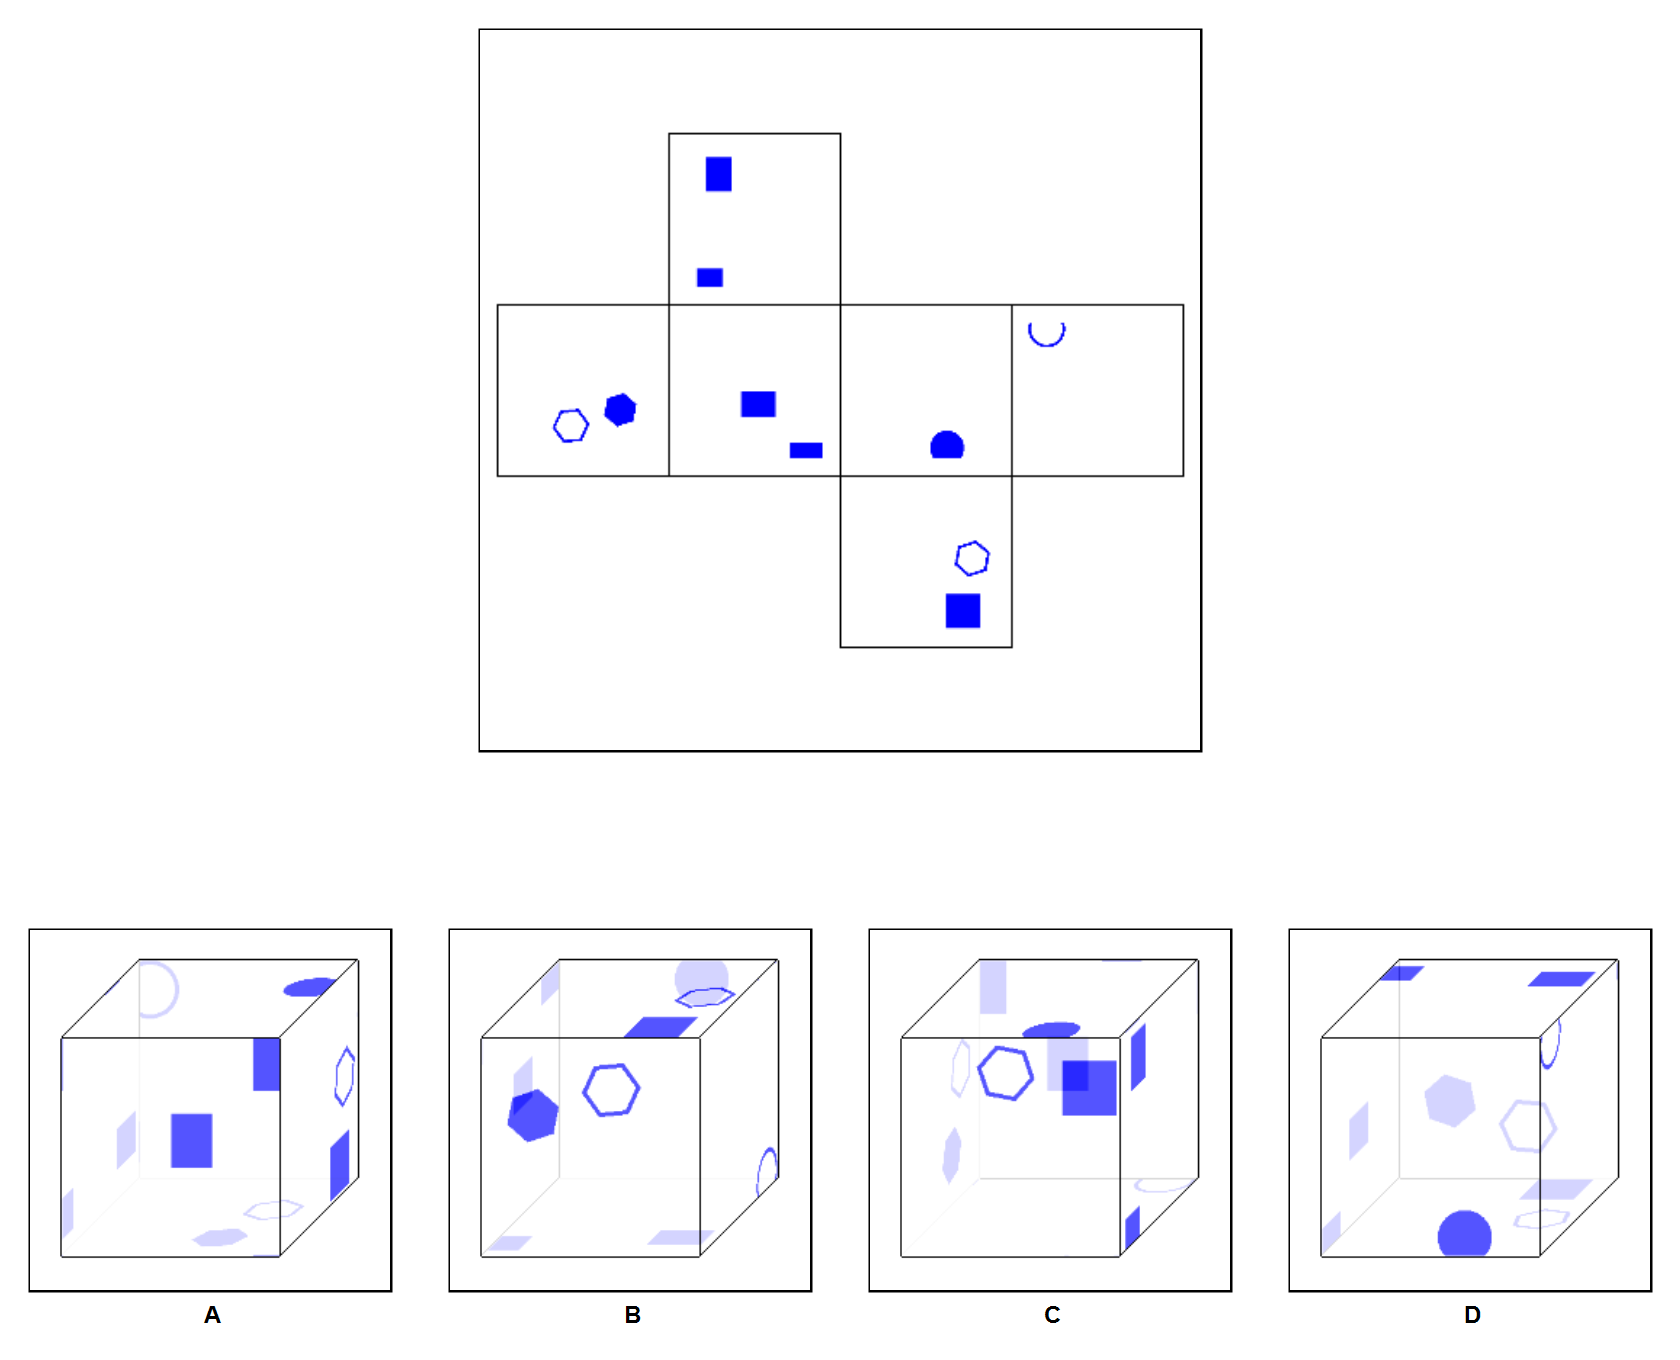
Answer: C